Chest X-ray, PA view. Patient: 42 years old, sex F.
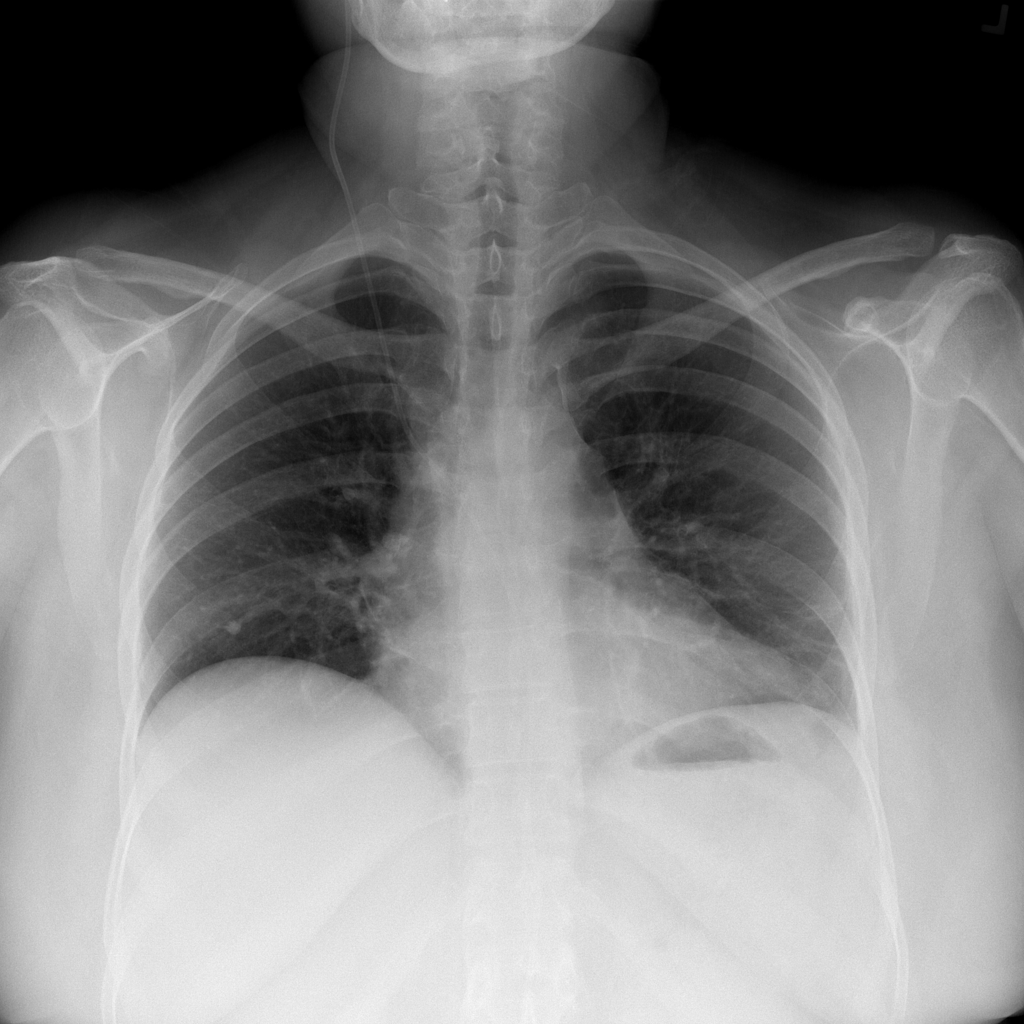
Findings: No Finding